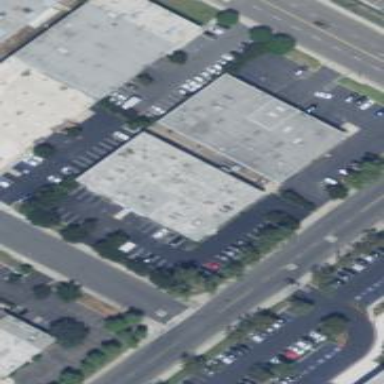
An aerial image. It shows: Commercial building.